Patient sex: M
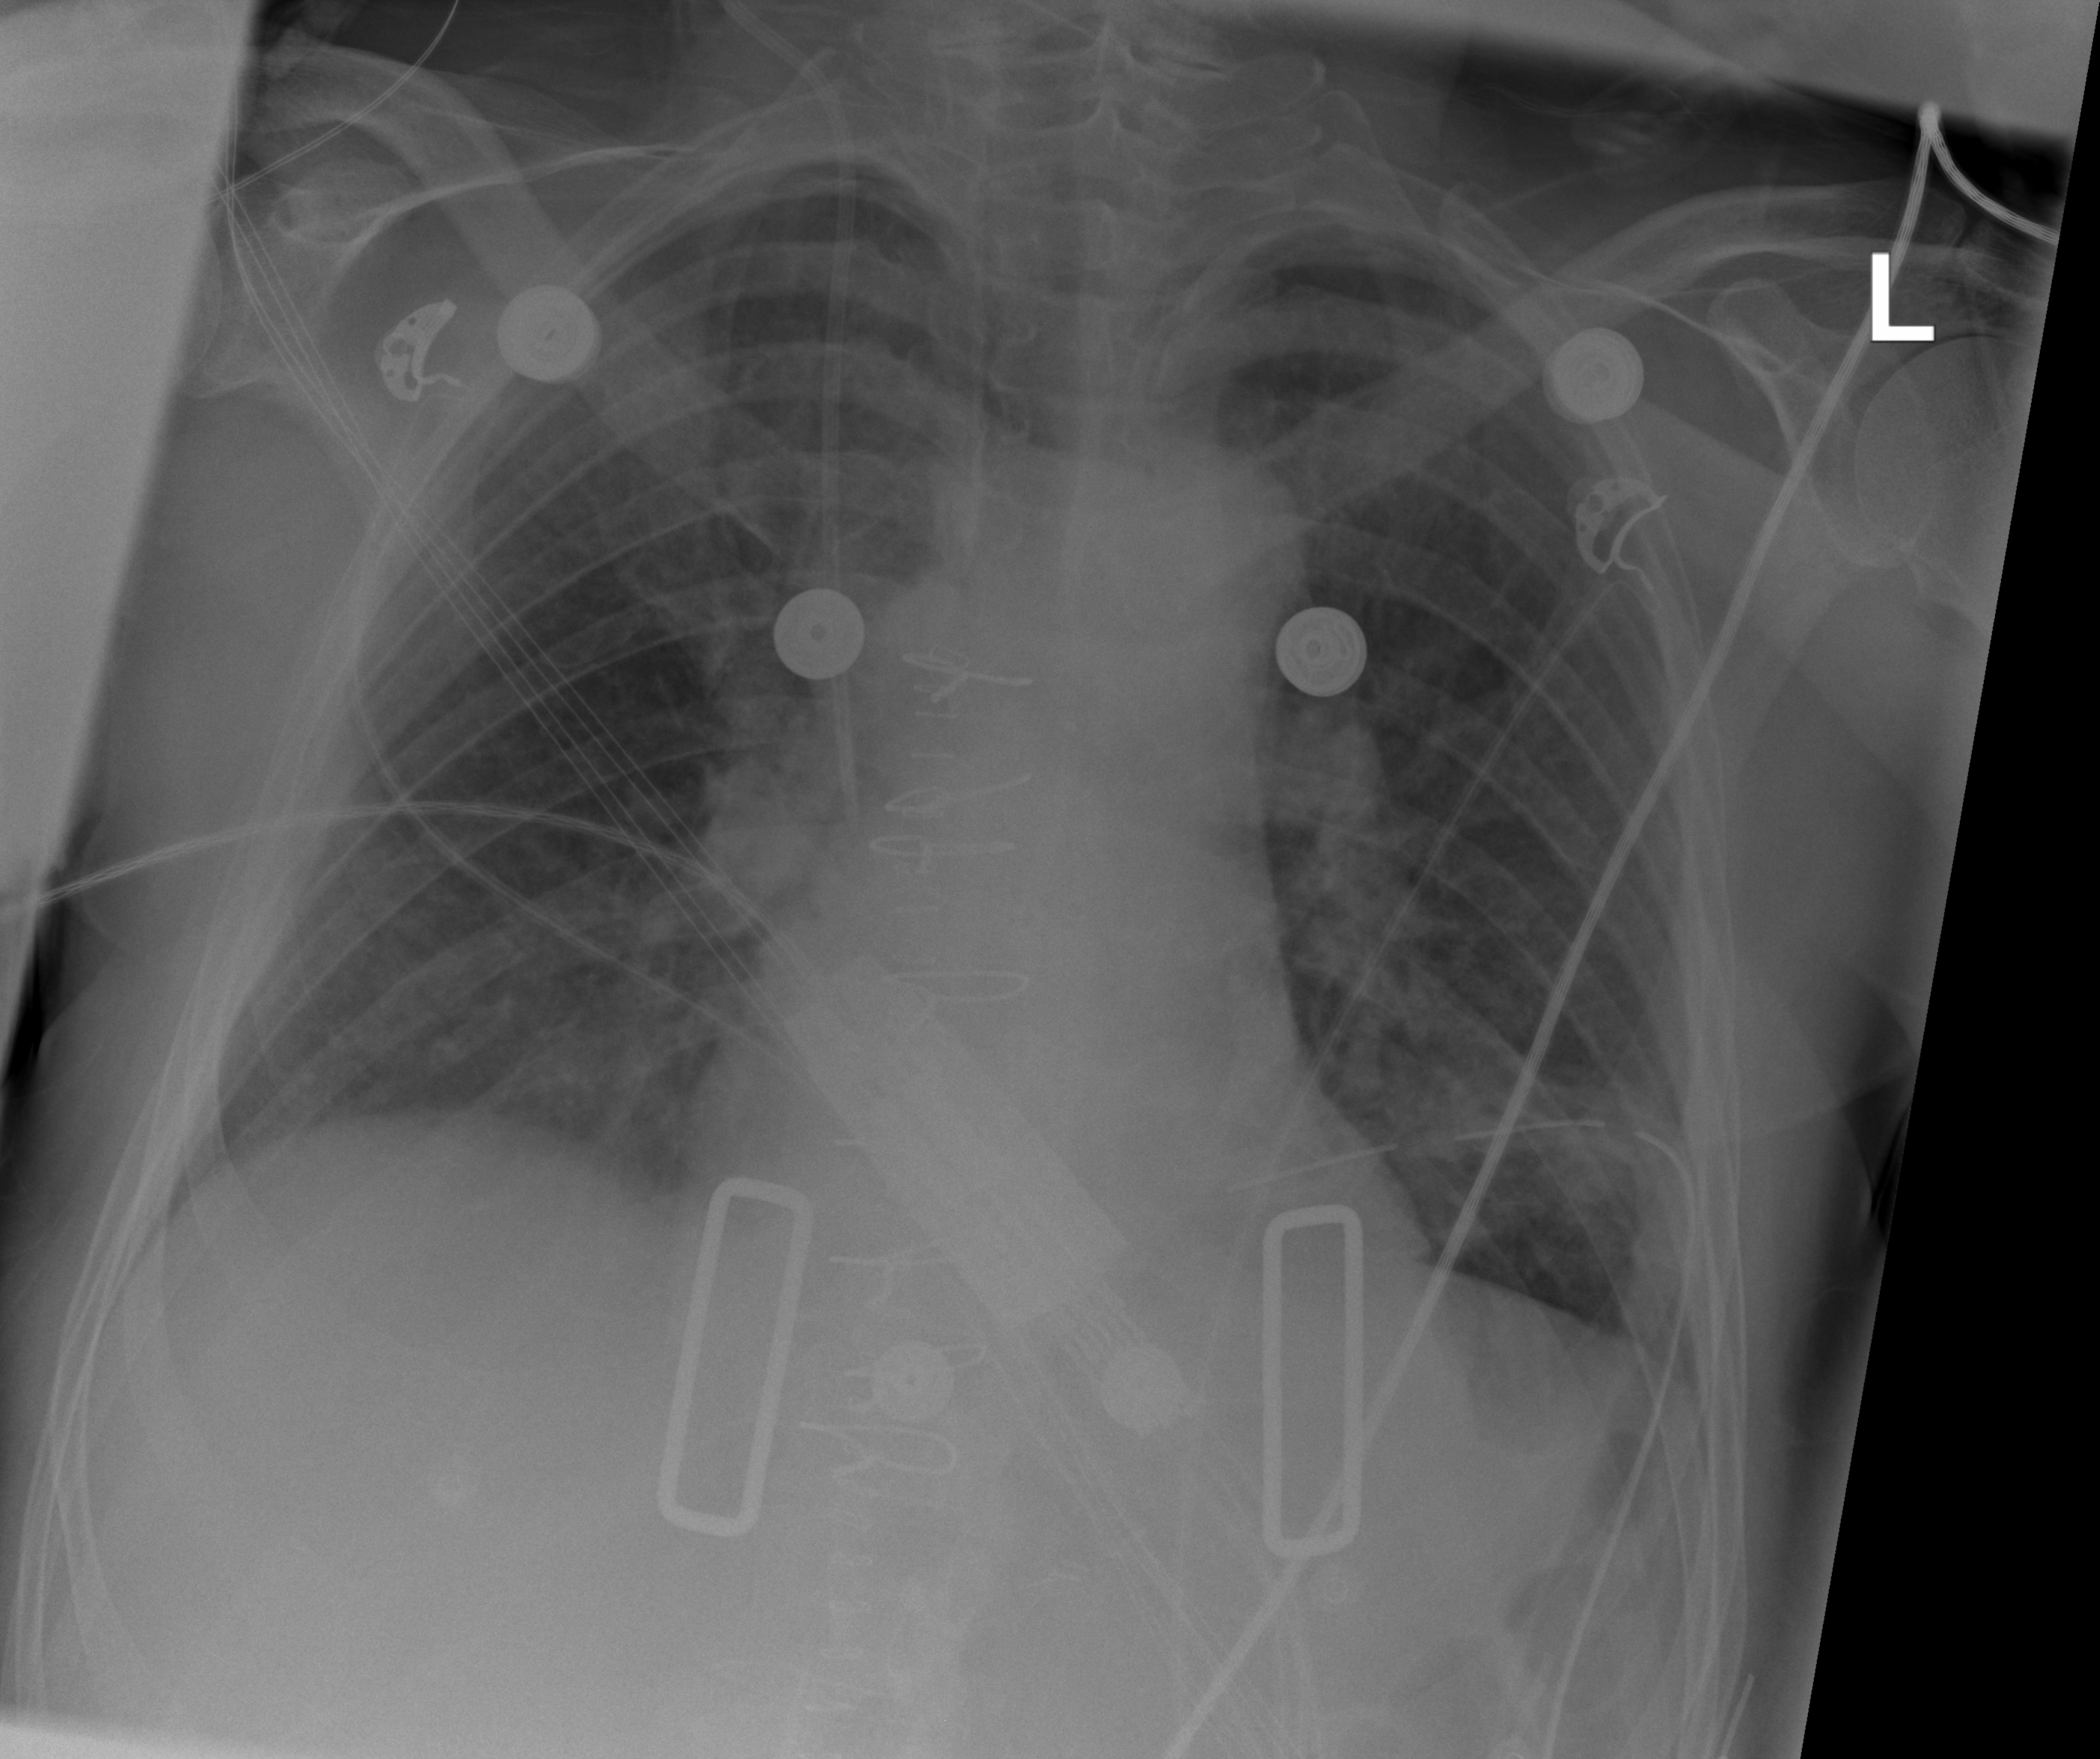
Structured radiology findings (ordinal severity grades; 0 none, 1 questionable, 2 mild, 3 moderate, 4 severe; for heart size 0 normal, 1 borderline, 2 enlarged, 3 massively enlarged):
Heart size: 0
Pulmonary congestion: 0
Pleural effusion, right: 1
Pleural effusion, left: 0
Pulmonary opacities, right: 0
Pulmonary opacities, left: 0
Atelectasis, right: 2
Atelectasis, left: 2